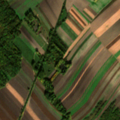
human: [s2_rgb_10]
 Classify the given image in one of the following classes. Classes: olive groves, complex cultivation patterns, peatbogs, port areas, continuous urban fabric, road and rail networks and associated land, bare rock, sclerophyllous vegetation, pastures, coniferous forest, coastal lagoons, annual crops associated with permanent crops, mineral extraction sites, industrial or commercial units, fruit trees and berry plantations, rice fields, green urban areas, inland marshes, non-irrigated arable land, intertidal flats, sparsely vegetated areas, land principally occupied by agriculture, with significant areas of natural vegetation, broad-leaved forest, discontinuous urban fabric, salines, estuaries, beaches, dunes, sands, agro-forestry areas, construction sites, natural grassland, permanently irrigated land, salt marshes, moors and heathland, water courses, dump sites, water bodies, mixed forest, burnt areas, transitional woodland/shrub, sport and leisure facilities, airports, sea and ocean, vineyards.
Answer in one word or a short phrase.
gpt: non-irrigated arable land, land principally occupied by agriculture, with significant areas of natural vegetation, broad-leaved forest